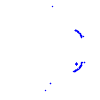
Particle: proton